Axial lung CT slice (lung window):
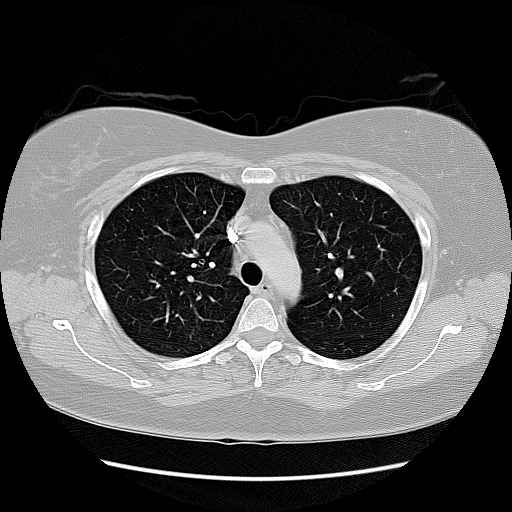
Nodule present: no